Aerial crown-view tile of a tropical tree (Barro Colorado Island, Panama), acquired 20241014:
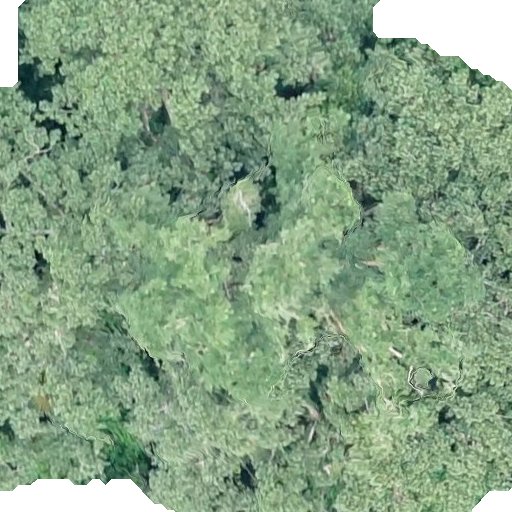
Species: Sloanea terniflora
GBIF accepted scientific name: Sloanea terniflora
Crown area: 418.733 m²